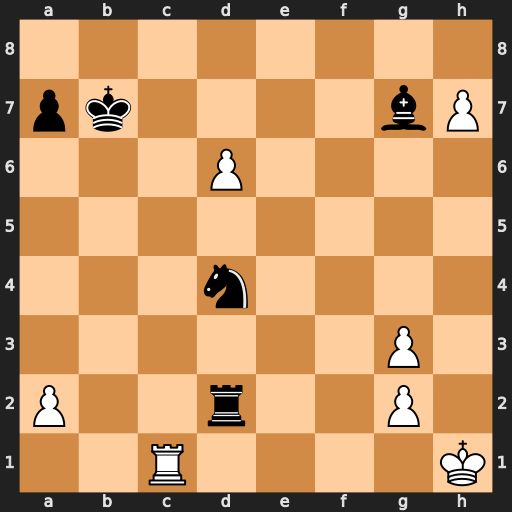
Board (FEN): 8/pk4bP/3P4/8/3n4/6P1/P2r2P1/2R4K
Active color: w
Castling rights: -
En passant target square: -
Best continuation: Rc7+ Ka6 Rxg7